Field crop: maize
Growth stage: 1
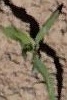
Species: maize